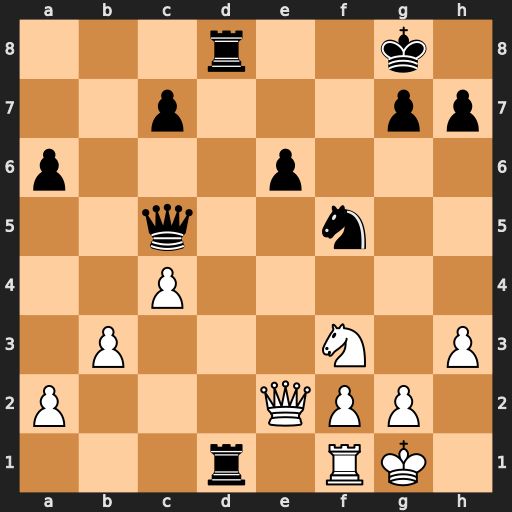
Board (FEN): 3r2k1/2p3pp/p3p3/2q2n2/2P5/1P3N1P/P3QPP1/3r1RK1
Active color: w
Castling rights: -
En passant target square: -
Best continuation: Rxd1 Rxd1+ Qxd1